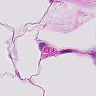
Metastatic tissue present: no